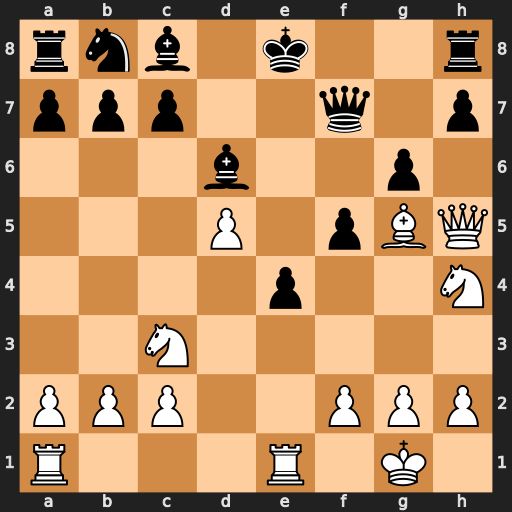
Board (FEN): rnb1k2r/ppp2q1p/3b2p1/3P1pBQ/4p2N/2N5/PPP2PPP/R3R1K1
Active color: w
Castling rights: kq
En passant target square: -
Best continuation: Nxe4 fxe4 Rxe4+